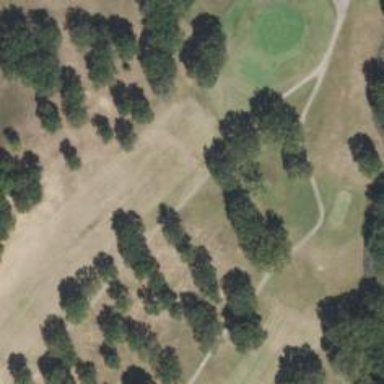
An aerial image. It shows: View of golf hole.